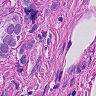
Metastatic tissue present: yes